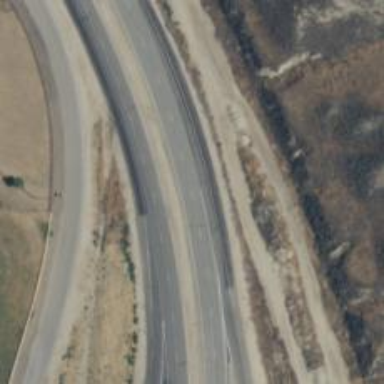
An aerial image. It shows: Asphalt motorway.